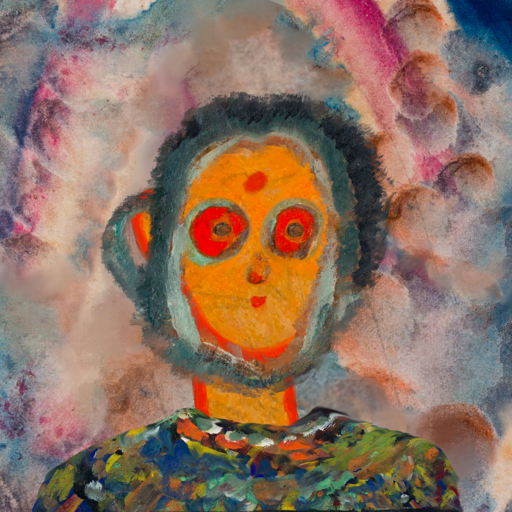
Background: Rupkatha, Head And Neck Front: Sisters, Face Front: Sisters, Bust: An_Impression, Hair Front: Boggyland, Head Accessory: Blank, Second Necklace: Blank, Necklace: Blank, Baby: Blank